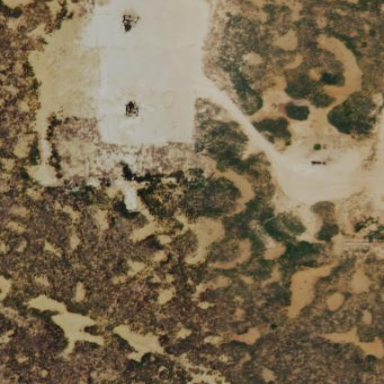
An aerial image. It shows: Wellsite with sandy terrain.